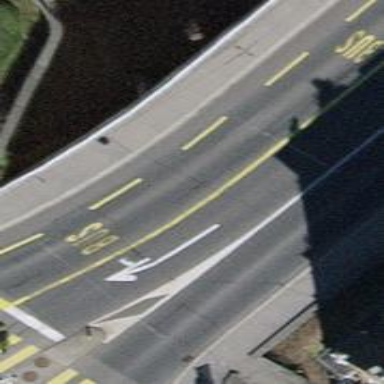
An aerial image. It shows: Secondary road with asphalt surface. The road has trolley wires.